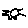
Label: sun